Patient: sex M, age 52
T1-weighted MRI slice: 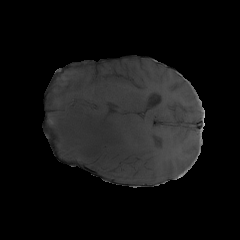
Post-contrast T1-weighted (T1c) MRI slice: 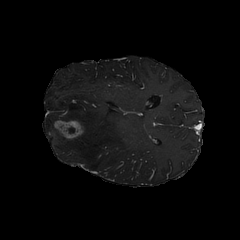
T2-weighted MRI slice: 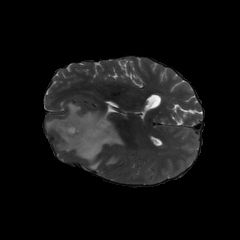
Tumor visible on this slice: yes
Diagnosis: Glioblastoma, IDH-wildtype
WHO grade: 4